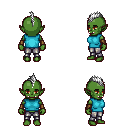
a pixel art fantasy rpg character, female body template, orc, green skin, teal sleeveless shirt, metal pants, white mohawk hairstyle, cloth bracers, four views (front, back, left, right), 2x2 character sprite sheet, small pixel art, hard edges, no anti-aliasing